Question: I'm trying to create a text entry widget for my app. I found <URL> and modified it so the text field is located on the accessory view. This, in theory, allows me to call the text entry widget from any part of my app.
To clarify: there is no textField in any of the view controllers for which I want to present this widget.
However, I cannot seem to figure out how to present the text entry widget. I tried:
'''
[self.inputAccessoryView becomeFirstResponder];
[self.inputAccessoryView.textField becomeFirstResponder];
[[UIApplication sharedApplication] sendAction:@selector(becomeFirstResponder) to:nil from:nil forEvent:nil];
[[UIApplication sharedApplication] sendAction:@selector(becomeFirstResponder) to:self.inputAccessoryView.textField from:nil forEvent:nil];
'''

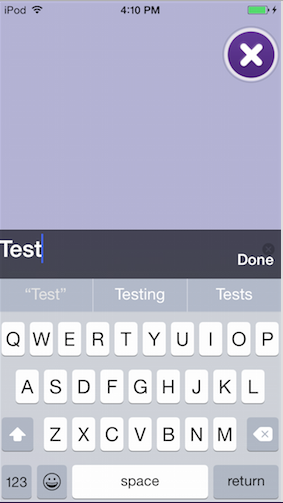
Answer: Your current attempt doesn't work because the text field in the accessory view isn't in the view hierarchy when you try to make it the first responder.
What you need to do is something like have a 'dummy' text field that is part of the view hierarchy but which is off screen, so you can't see it but you can make it the first responder and then switch the first responder to your other text field once the keyboard is displayed.